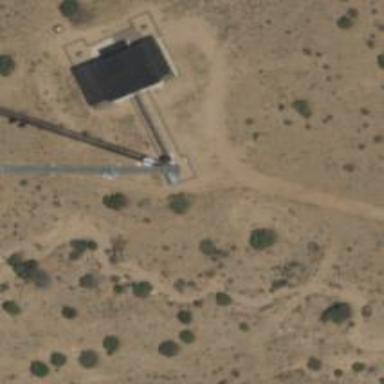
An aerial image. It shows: Communication mast tower.